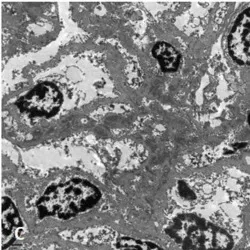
Light microscopy and electron microscopy images of kidney involvement. (C) Electron microscopy image. Electron dense deposits were observed in the mesangial and deputy mesangial regions, as well as a small amount of electron-dense deposit in the subepithelium.
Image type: pathology (immunostaining)